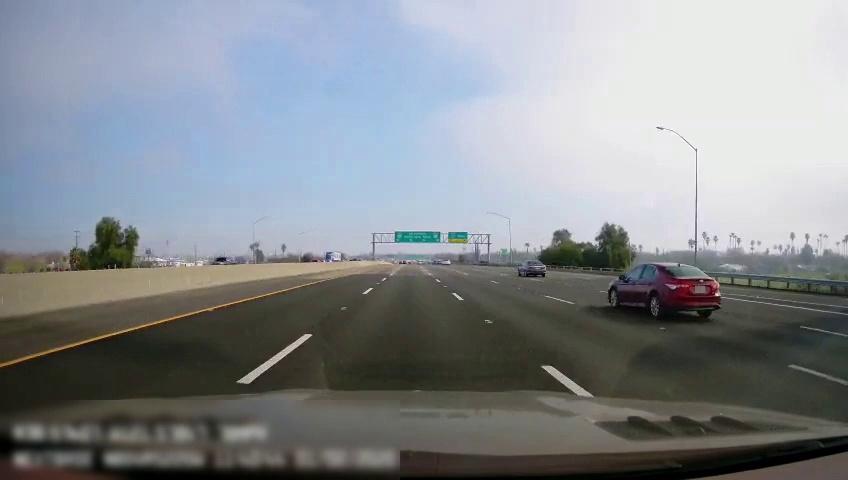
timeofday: Day
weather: Sunny
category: Vehicles | Car
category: Drivable Space
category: Vehicles | Car
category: Vehicles | Car
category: Lanes | Current Lane
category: Lanes | Current Lane
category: Lanes | Current Lane
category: Lanes | Alternate Lane
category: Lanes | Alternate Lane
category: Lanes | Alternate Lane
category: Lanes | Alternate Lane
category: Traffic | Signs
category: Traffic | Signs